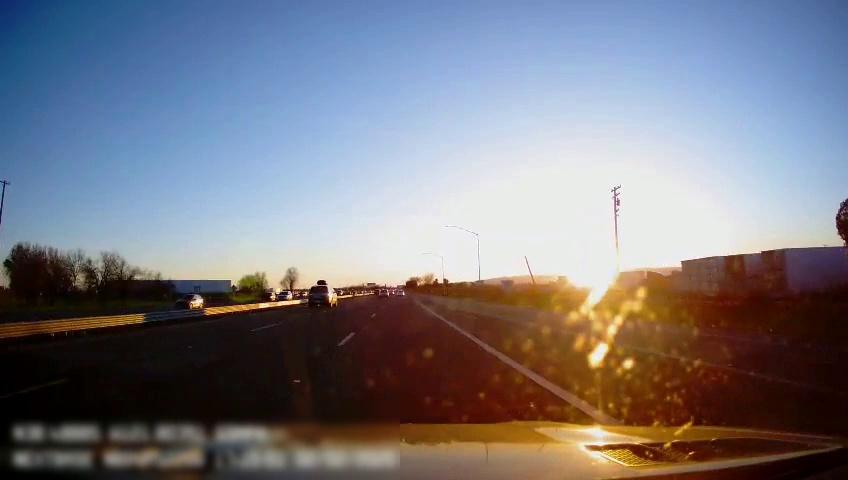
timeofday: Day
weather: Sunny
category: Drivable Space
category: Vehicles | SUV
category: Vehicles | SUV
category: Vehicles | SUV
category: Vehicles | SUV
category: Vehicles | SUV
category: Vehicles | Truck
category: Lanes | Alternate Lane
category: Lanes | Alternate Lane
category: Lanes | Current Lane
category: Lanes | Alternate Lane
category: Lanes | Alternate Lane